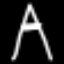
Label: The Eiffel Tower